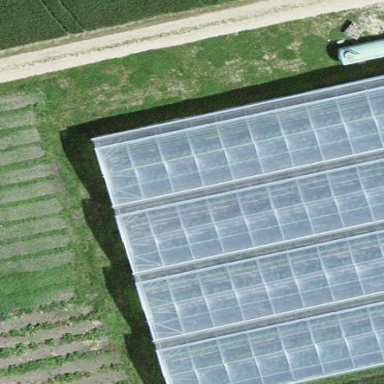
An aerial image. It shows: Greenhouse.